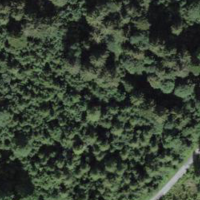
EUNIS habitat code: 43
Species observed at this site:
Pinguicula alpina